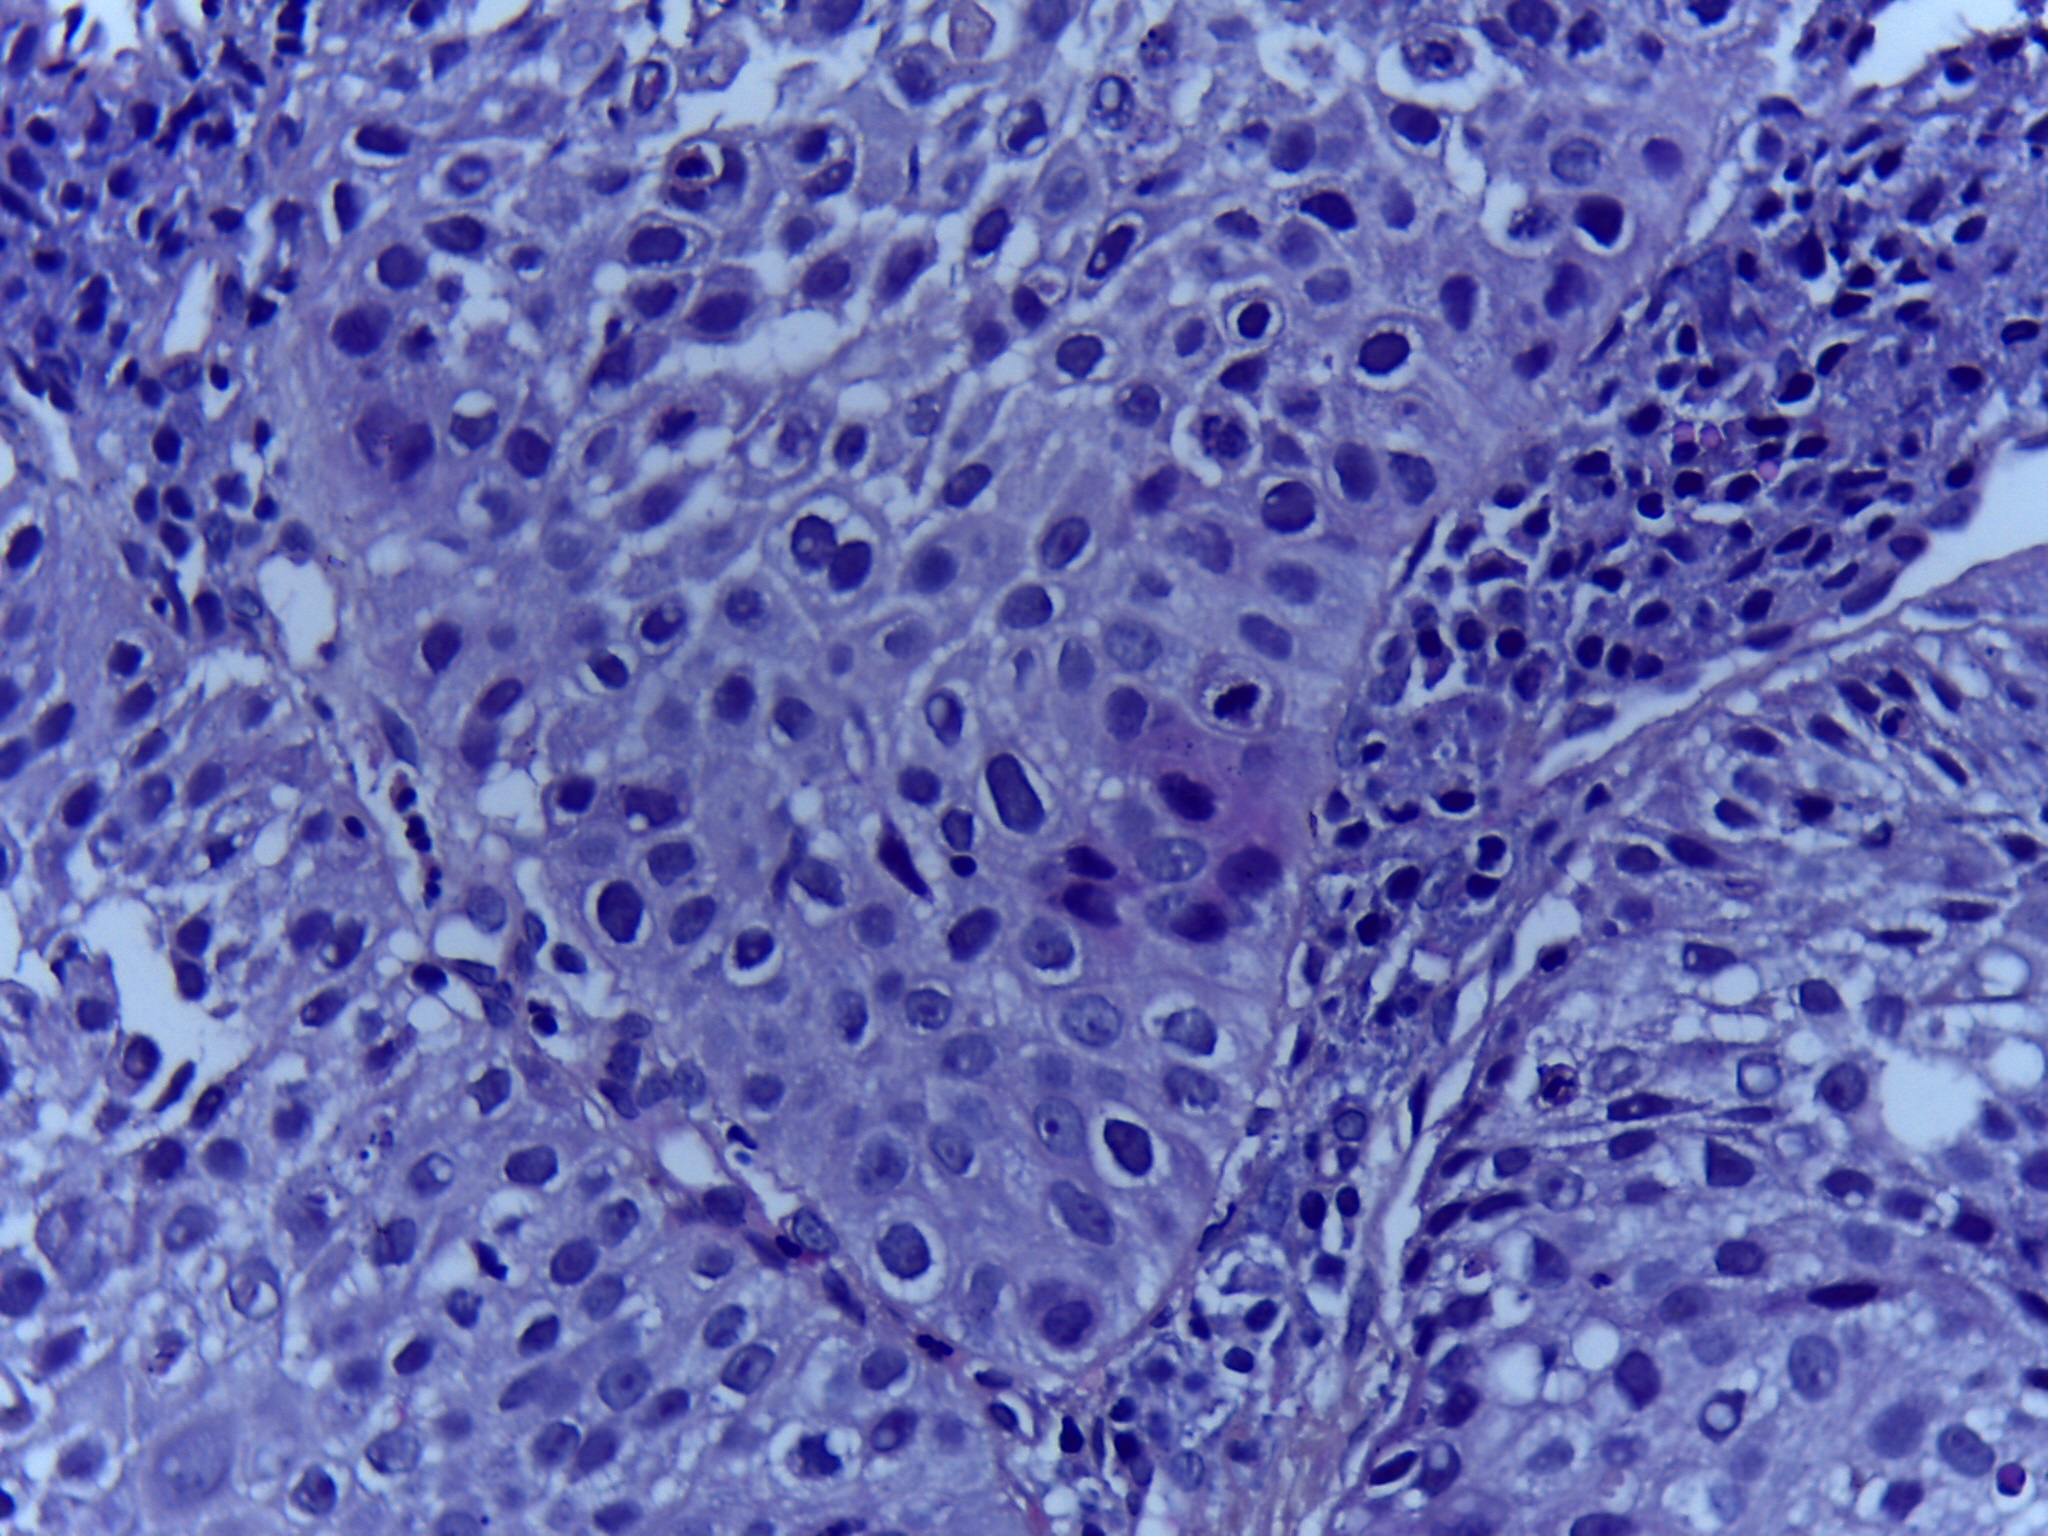
Diagnosis: OSCC